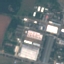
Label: Industrial